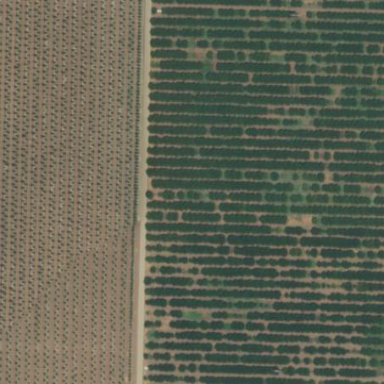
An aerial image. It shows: Orange orchard with rows of orange trees.